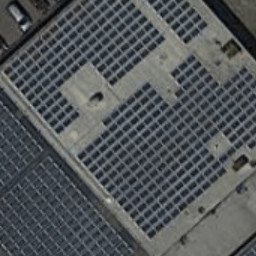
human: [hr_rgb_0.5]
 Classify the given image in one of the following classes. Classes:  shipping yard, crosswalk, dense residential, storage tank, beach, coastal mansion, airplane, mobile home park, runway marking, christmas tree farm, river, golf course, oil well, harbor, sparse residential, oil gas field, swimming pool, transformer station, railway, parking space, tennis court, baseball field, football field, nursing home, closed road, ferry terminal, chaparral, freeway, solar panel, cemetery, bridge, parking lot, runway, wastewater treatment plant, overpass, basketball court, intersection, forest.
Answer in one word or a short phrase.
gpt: solar panel